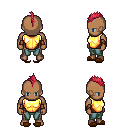
a pixel art fantasy rpg character, male body template, human, dark skin, gold chest armor, teal pants, ruby red mohawk hairstyle, cloth bracers, brown slippers, four views (front, back, left, right), 2x2 character sprite sheet, small pixel art, hard edges, no anti-aliasing